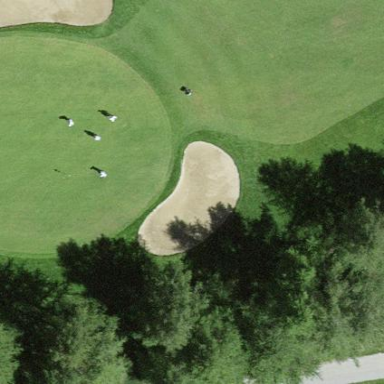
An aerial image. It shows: Bunker filled with sand on golf course.